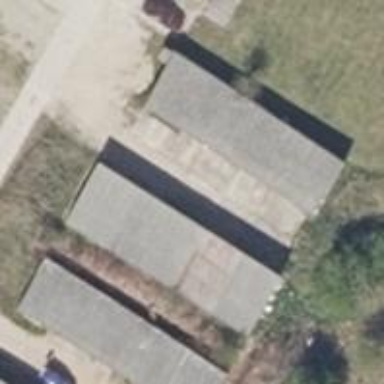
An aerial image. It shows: Group of garages.